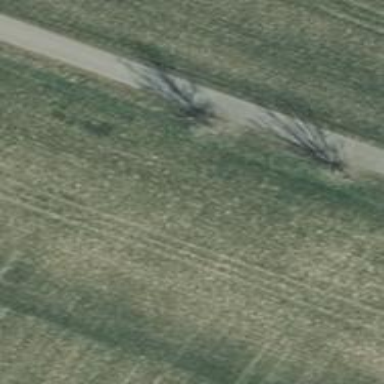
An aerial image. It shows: Avenue lined with trees.